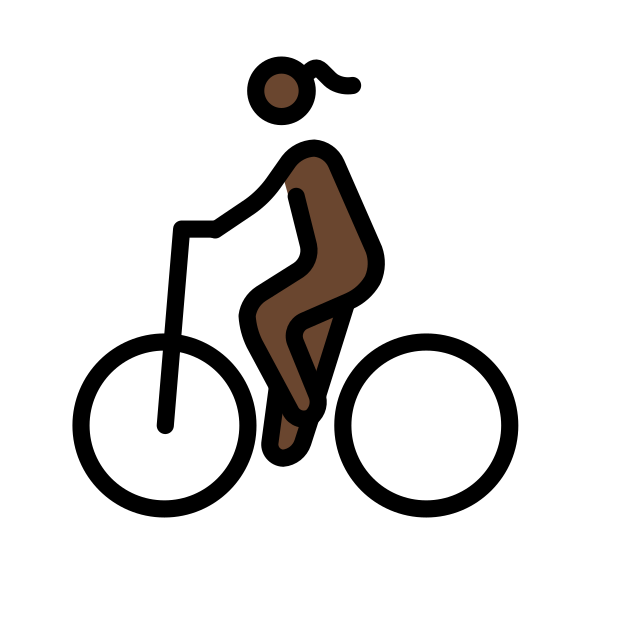
woman biking: dark skin tone